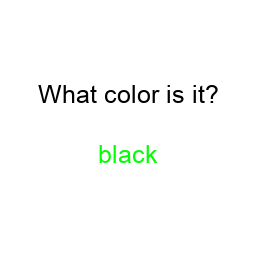
Color: lime
Color name shown: black
Background color: white
Question text color: black